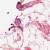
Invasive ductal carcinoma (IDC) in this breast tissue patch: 0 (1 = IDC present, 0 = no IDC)